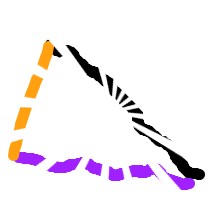
Shape: triangle